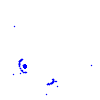
Particle: electron